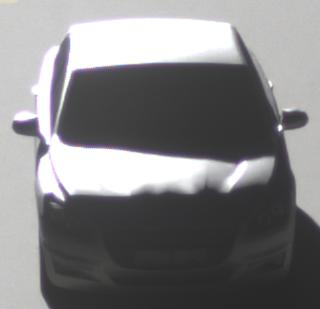
Make: Peugeot
Model: 508 120 VTi
Detailed model: 508 (I) Limousine
Model produced from: 2011/03
Model produced until: 2014/05
Doors: 4
Color: white
Road condition: dry road
Daytime: morning or afternoon
Contrast: high contrast